Interaction volume radius: 5 \u00c5
Interaction volume height: 25 \u00c5
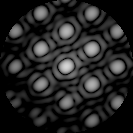
Disorder parameter: 0.0757